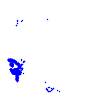
Particle: kaon